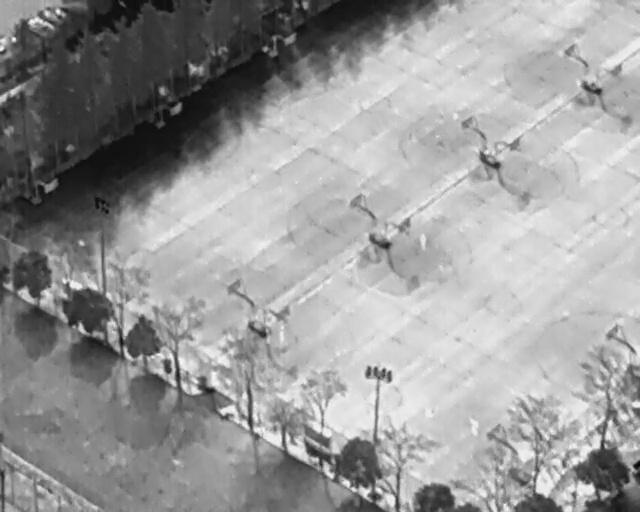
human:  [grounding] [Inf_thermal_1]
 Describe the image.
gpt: In the satellite image, there is  <ref>1 medium person </ref> <box>[[72, 82, 76, 84, 2]]</box> located at bottom right,  <ref>2 medium person </ref> <box>[[64, 46, 67, 48, 2], [42, 64, 45, 65, 2]]</box> located at center.